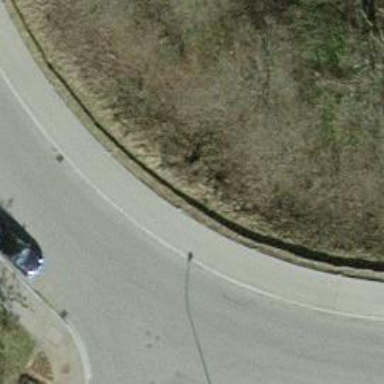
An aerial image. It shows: Asphalt sidewalk.